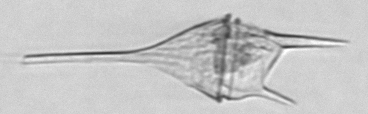
Label: Tripos_lineatus